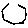
Label: hexagon